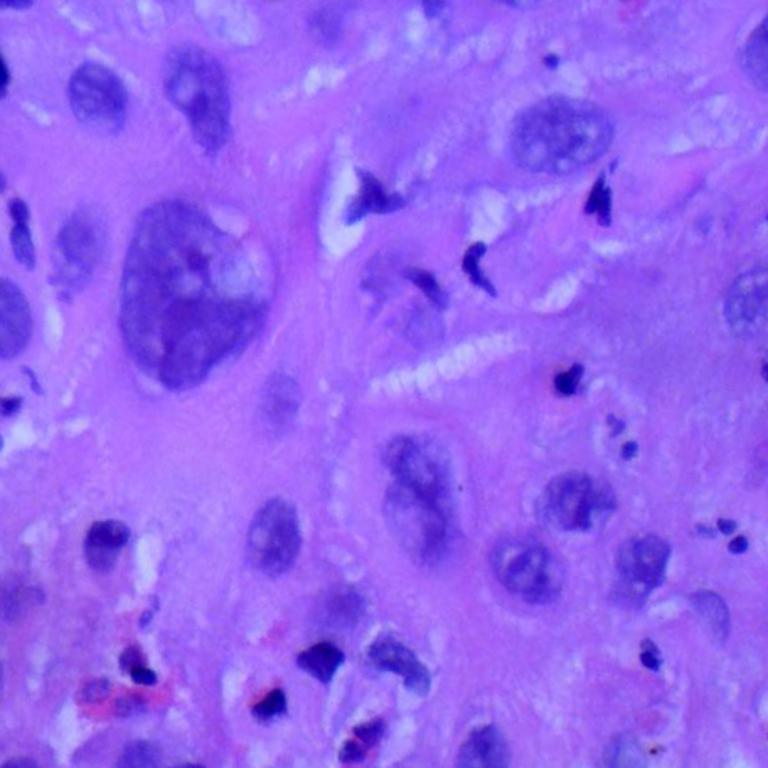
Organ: lung
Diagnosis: squamous carcinomas